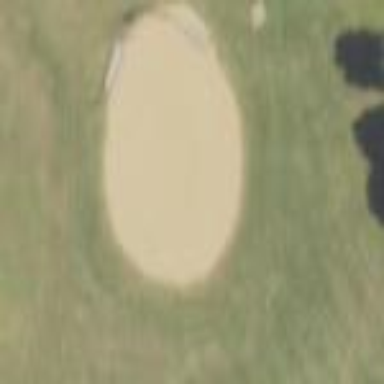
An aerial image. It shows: Baseball pitch for leisure land.